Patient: sex M, age 54
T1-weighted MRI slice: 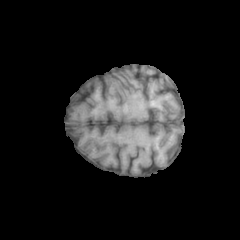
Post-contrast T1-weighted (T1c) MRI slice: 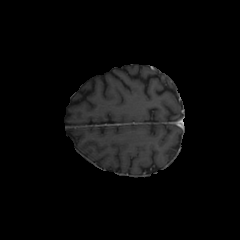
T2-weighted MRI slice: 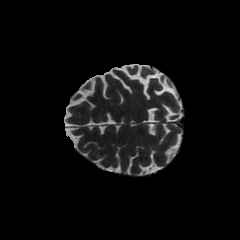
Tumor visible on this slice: no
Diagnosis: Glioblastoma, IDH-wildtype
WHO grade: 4